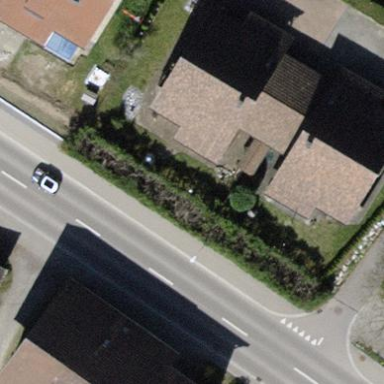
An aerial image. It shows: Semidetached house with gabled roof.